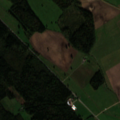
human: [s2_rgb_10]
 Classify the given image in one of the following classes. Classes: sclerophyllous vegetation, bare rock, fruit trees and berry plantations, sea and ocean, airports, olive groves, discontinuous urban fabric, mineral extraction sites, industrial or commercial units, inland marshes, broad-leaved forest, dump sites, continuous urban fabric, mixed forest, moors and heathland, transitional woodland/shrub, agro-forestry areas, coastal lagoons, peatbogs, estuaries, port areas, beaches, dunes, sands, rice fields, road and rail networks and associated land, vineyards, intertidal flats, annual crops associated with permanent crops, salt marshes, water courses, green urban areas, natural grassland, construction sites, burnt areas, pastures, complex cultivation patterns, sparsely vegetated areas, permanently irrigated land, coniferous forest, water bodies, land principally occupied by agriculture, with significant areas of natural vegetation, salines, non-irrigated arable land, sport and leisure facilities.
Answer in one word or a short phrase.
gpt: non-irrigated arable land, mixed forest, transitional woodland/shrub